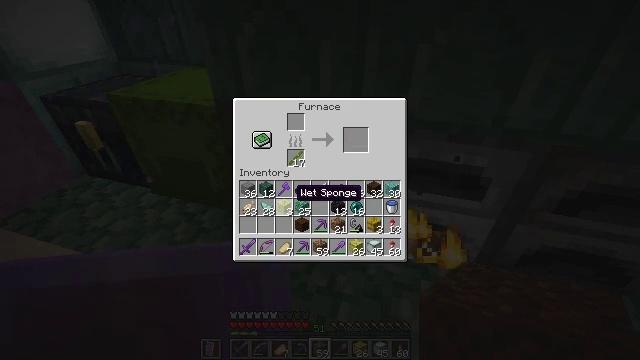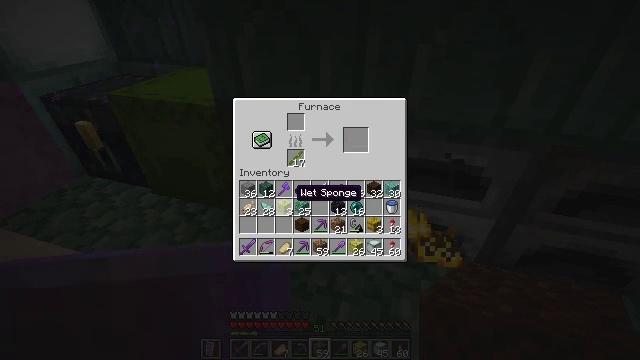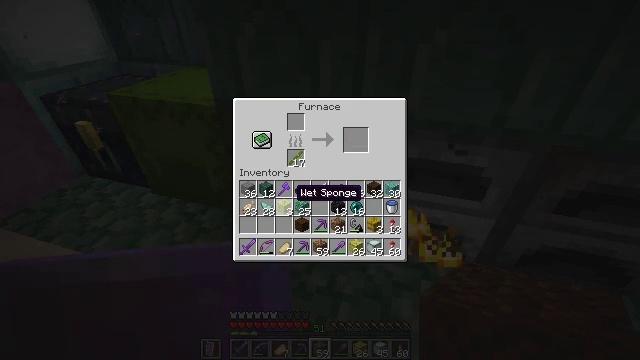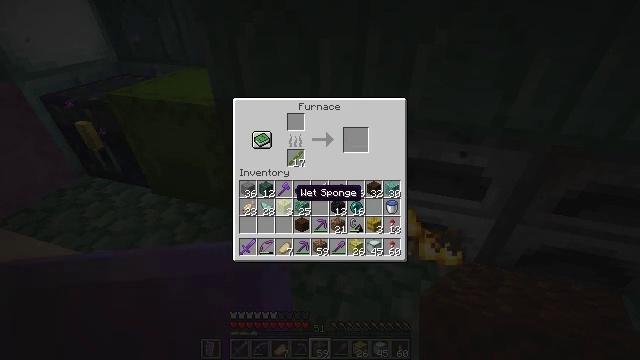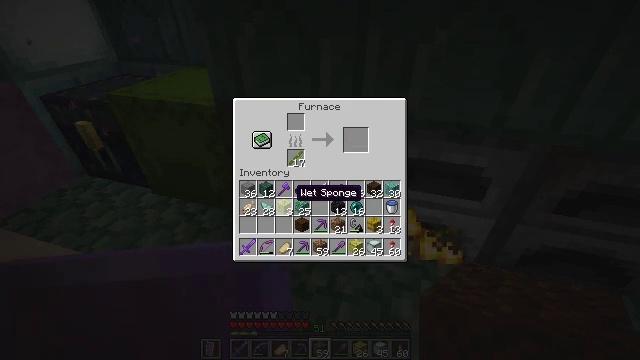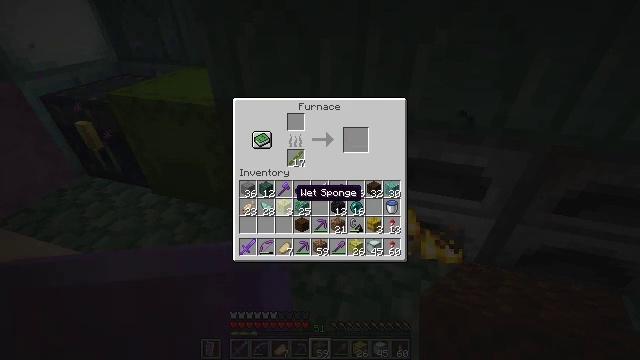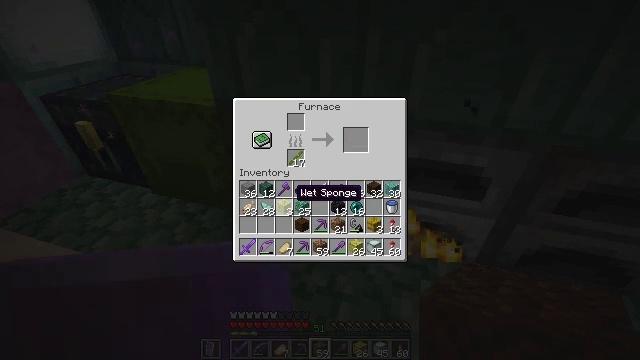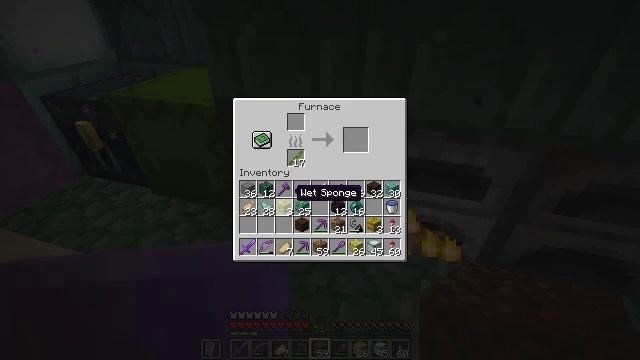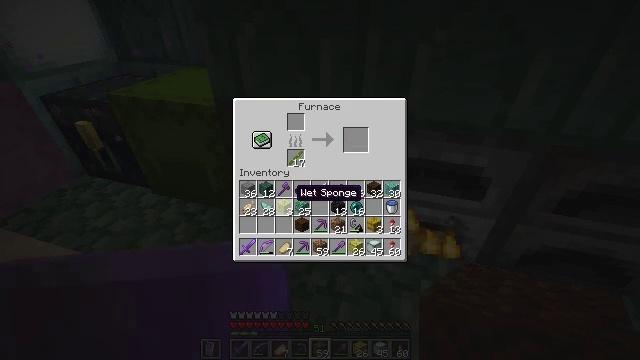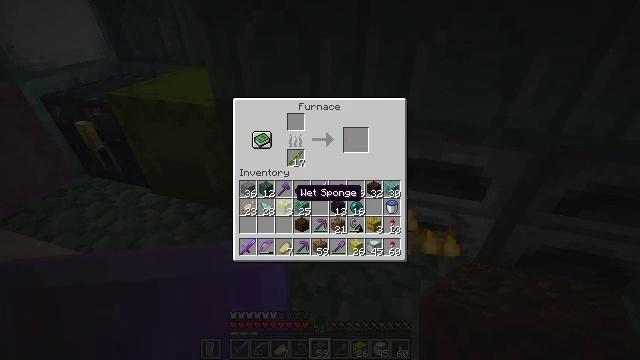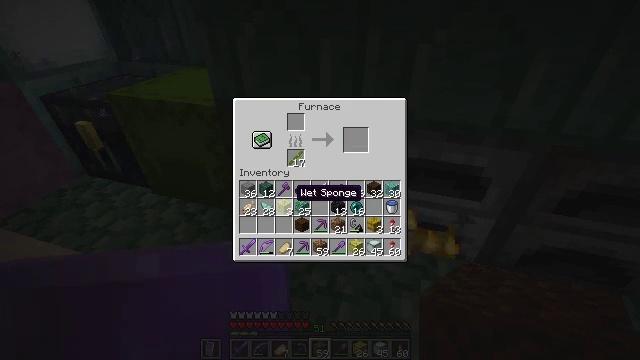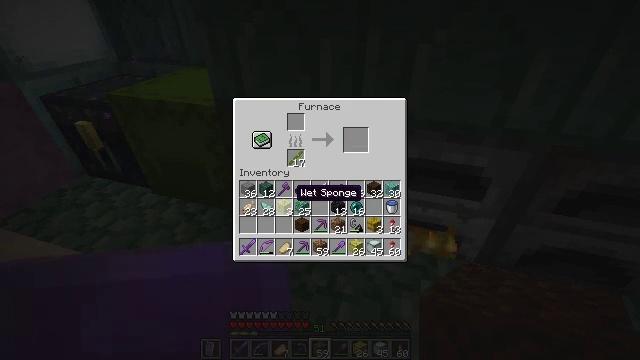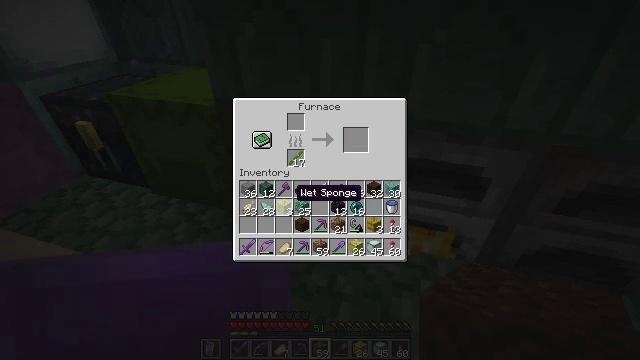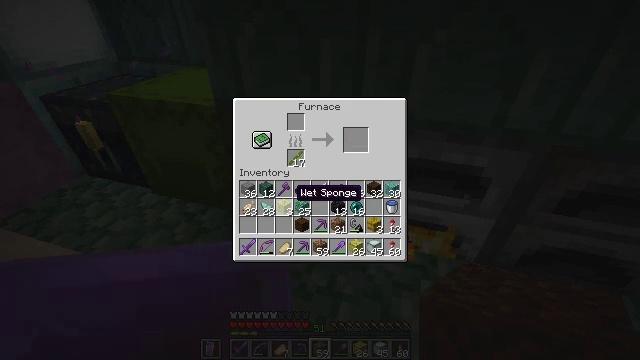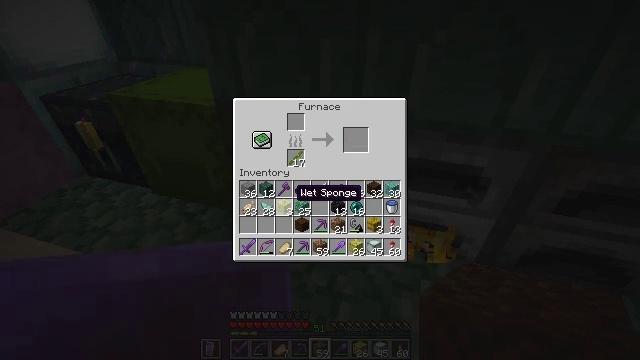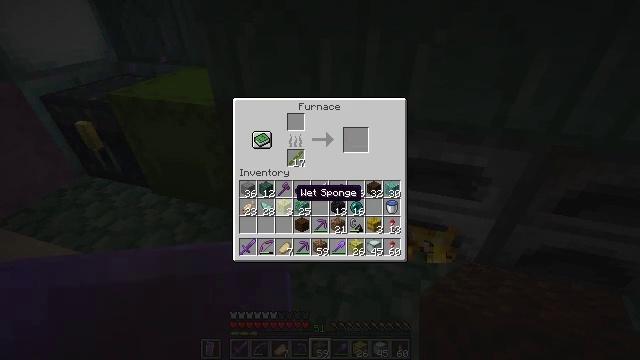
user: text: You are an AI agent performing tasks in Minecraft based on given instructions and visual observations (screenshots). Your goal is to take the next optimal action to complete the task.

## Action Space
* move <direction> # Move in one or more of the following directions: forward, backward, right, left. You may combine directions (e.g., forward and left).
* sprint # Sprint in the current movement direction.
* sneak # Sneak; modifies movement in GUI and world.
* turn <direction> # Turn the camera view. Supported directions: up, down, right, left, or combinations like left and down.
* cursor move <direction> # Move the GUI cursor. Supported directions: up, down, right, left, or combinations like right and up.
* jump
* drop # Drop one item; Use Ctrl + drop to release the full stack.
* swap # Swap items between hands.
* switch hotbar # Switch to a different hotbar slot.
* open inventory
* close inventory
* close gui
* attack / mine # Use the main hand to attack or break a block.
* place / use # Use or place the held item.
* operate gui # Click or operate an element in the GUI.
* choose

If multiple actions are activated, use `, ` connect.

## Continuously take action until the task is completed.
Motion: motion action
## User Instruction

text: craft item sponge
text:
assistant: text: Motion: no_op
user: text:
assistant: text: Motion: no_op
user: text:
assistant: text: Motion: sneak
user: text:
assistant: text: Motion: sneak
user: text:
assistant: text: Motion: sneak
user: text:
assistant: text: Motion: sneak
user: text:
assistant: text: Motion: sneak
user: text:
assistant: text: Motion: sneak
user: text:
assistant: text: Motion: sneak
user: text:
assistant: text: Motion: sneak
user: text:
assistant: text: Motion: sneak
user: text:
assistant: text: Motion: sneak
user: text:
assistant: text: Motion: sneak
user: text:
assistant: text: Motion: sneak
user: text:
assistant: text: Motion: sneak
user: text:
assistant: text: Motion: sneak, attack / mine
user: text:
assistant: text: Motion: sneak, attack / mine
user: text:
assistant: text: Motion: sneak
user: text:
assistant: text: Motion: sneak
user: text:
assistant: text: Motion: sneak
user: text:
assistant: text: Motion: sneak
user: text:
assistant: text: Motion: no_op
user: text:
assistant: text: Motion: no_op
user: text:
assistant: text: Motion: no_op
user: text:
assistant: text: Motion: no_op
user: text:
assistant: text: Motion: no_op
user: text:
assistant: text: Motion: no_op
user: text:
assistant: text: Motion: no_op
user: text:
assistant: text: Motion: no_op
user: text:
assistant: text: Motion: no_op